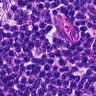
Metastatic tissue present: no